Question: I want to create a style for my tabitems with the following properties :
- the first tabitem will set a corner radius on the left corners
- the last tabitem will set a corner radius on the right corners
Result expected :
Problem 1 :
So I need to be able to get the index of the current tabitem in the template (and also the number of tabitems in the tabcontrol.
I'd like to be able to do it in one style. I'm currently doing it with 3 styles (one for the first, one for the last and one for the others) but in my application I often have to hide one or two tabitems so I need to check if I have to set a new style in code which is not really useful.
Problem 2 : I'd like to change the style of all the tabitems before the current selected tabitem.
Is this possible using only one style ?
Thank you
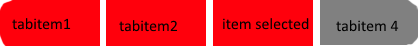
Answer: The 3 styles part is alright, what you are missing is a 'StyleSelector' that will select the style based on the ItemIndex
'''
public class TabItemStyleSelector : StyleSelector
{
public override Style SelectStyle(object item, DependencyObject container)
{
var itemsControl = ItemsControl.ItemsControlFromItemContainer(container);
var itemIndex = itemsControl.ItemContainerGenerator.IndexFromContainer(container);
//first index
if(itemIndex == 0)
{
return (Style)itemsControl.FindResource("FirstTabItemItemStyle");
}
//last index
if (itemIndex == itemsControl.Items.Count - 1)
{
return (Style)itemsControl.FindResource("LastTabItemItemStyle");
}
//other indecies
return (Style)itemsControl.FindResource("OtherTabItemItemStyle");
//return base.SelectStyle(item, container); return this if OtherTabItemItemStyle does not exist
}
}
'''
Add it to your resuources
'''
<Window.Resources>
<local:TabItemStyleSelector x:Key="TabItemStyleSelector" />
</Window.Resources>
'''
and use it in your 'TabControl' as:
'''
<TabControl ItemsSource="{Binding Items}" ItemContainerStyleSelector="{StaticResource TabItemStyleSelector}">
</TabControl>
'''
note the above Selector works for any 'ItemsControl' not just 'TabControl'